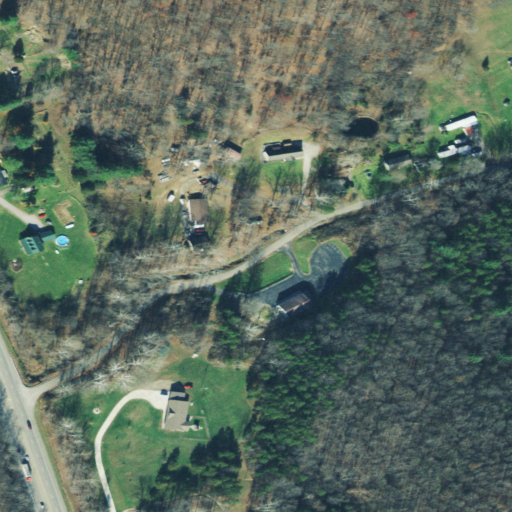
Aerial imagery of valley in Ohio named John George Hollow containing deciduous forest, mixed forest, pasture, open development, low intensity development, evergreen forest, medium intensity development, and open water